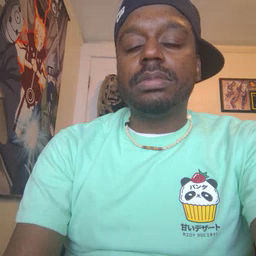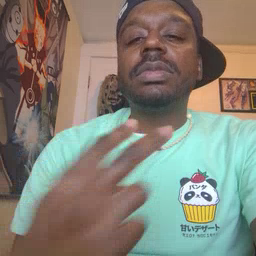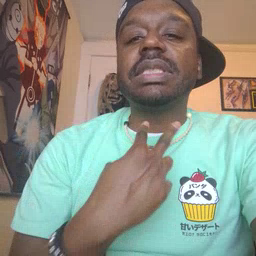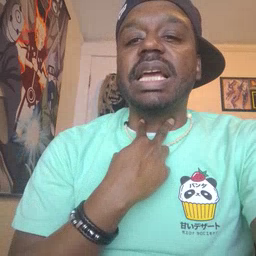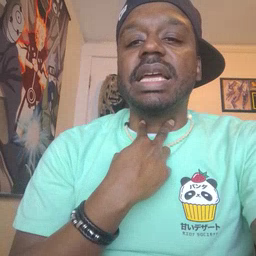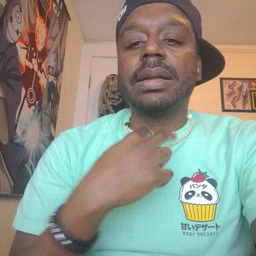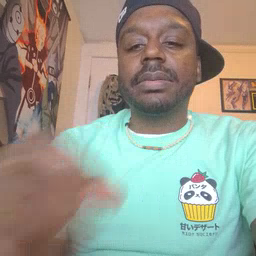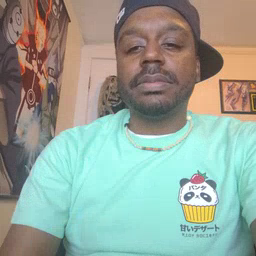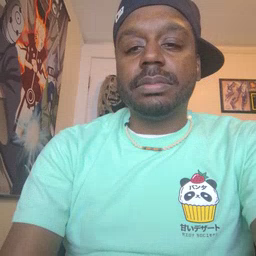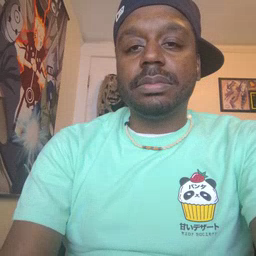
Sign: stuck